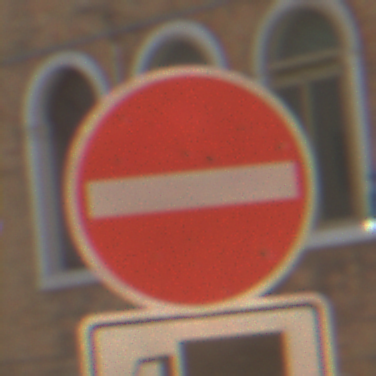
Verkehrszeichen: VerbotDerEinfahrt
Zusatzzeichen unten: MehrspurigeFahrzeugeFrei3
Umgebung: Outdoor, Urban
Tageszeit: MorningAfternoon
Wetter: Clear
Licht: Natural
Jahreszeit: NotSpecified
Kontrast: HighContrast